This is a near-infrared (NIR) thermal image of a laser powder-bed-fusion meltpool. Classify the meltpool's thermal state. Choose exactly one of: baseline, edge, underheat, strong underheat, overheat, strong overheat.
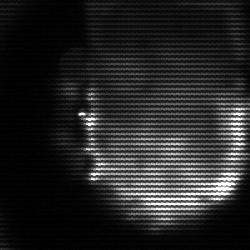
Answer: baseline